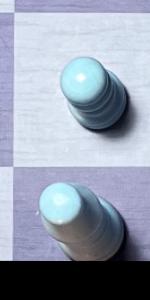
Label: Bishop_White